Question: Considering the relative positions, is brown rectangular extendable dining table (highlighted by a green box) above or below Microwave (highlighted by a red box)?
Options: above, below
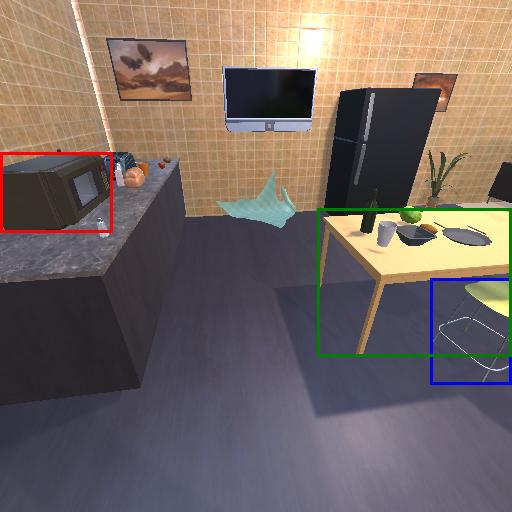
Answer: above